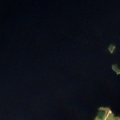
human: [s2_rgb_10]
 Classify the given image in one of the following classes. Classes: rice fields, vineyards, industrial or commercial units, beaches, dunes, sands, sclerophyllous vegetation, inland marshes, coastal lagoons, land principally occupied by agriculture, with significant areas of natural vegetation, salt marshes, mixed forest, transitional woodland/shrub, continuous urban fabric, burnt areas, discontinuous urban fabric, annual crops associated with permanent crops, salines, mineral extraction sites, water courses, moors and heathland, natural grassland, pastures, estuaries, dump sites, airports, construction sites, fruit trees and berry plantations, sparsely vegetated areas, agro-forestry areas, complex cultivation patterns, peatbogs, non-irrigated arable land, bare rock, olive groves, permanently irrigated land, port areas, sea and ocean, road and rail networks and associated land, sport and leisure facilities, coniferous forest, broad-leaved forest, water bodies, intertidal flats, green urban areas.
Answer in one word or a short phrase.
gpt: mixed forest, water bodies